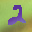
Label: 2